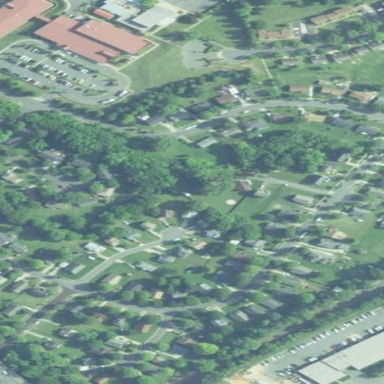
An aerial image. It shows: Residential area consisting of single-family homes.